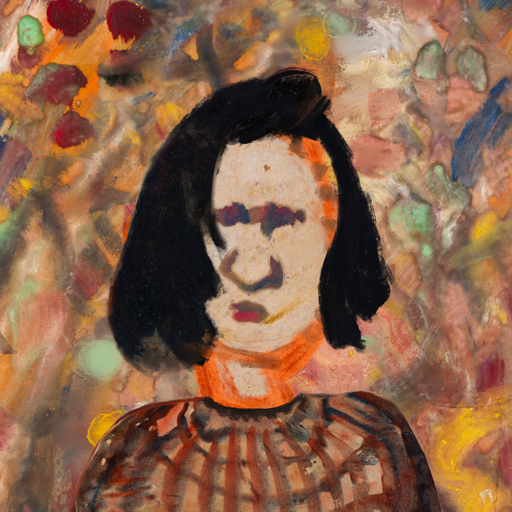
Background: Mother_And_Son_Mother, Head And Neck Front: Rupkatha, Face Front: In_The_Sun, Bust: Orphan, Hair Front: Mosgoul, Head Accessory: Blank, Second Necklace: Blank, Necklace: Blank, Baby: Blank